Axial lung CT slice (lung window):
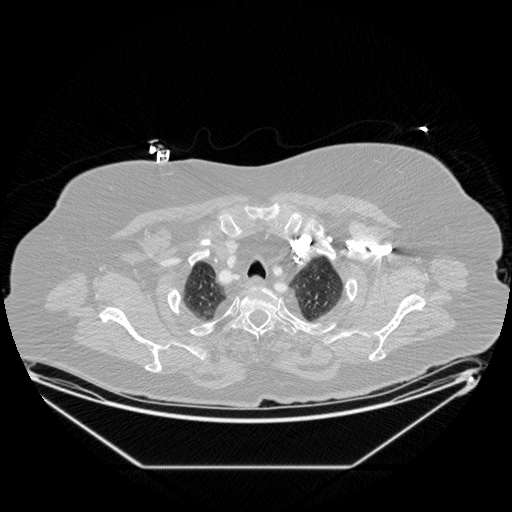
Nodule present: no